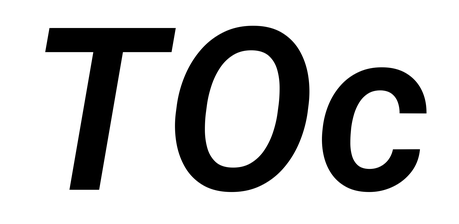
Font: Roboto-Italic_SemiBold_Italic